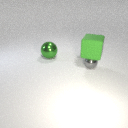
large green metal sphere to the left of small gray metal sphere